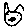
Label: cat